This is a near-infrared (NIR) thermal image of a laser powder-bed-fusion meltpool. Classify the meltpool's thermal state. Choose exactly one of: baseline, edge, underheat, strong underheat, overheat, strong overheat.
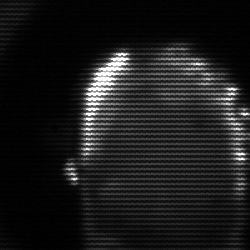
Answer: baseline